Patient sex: M
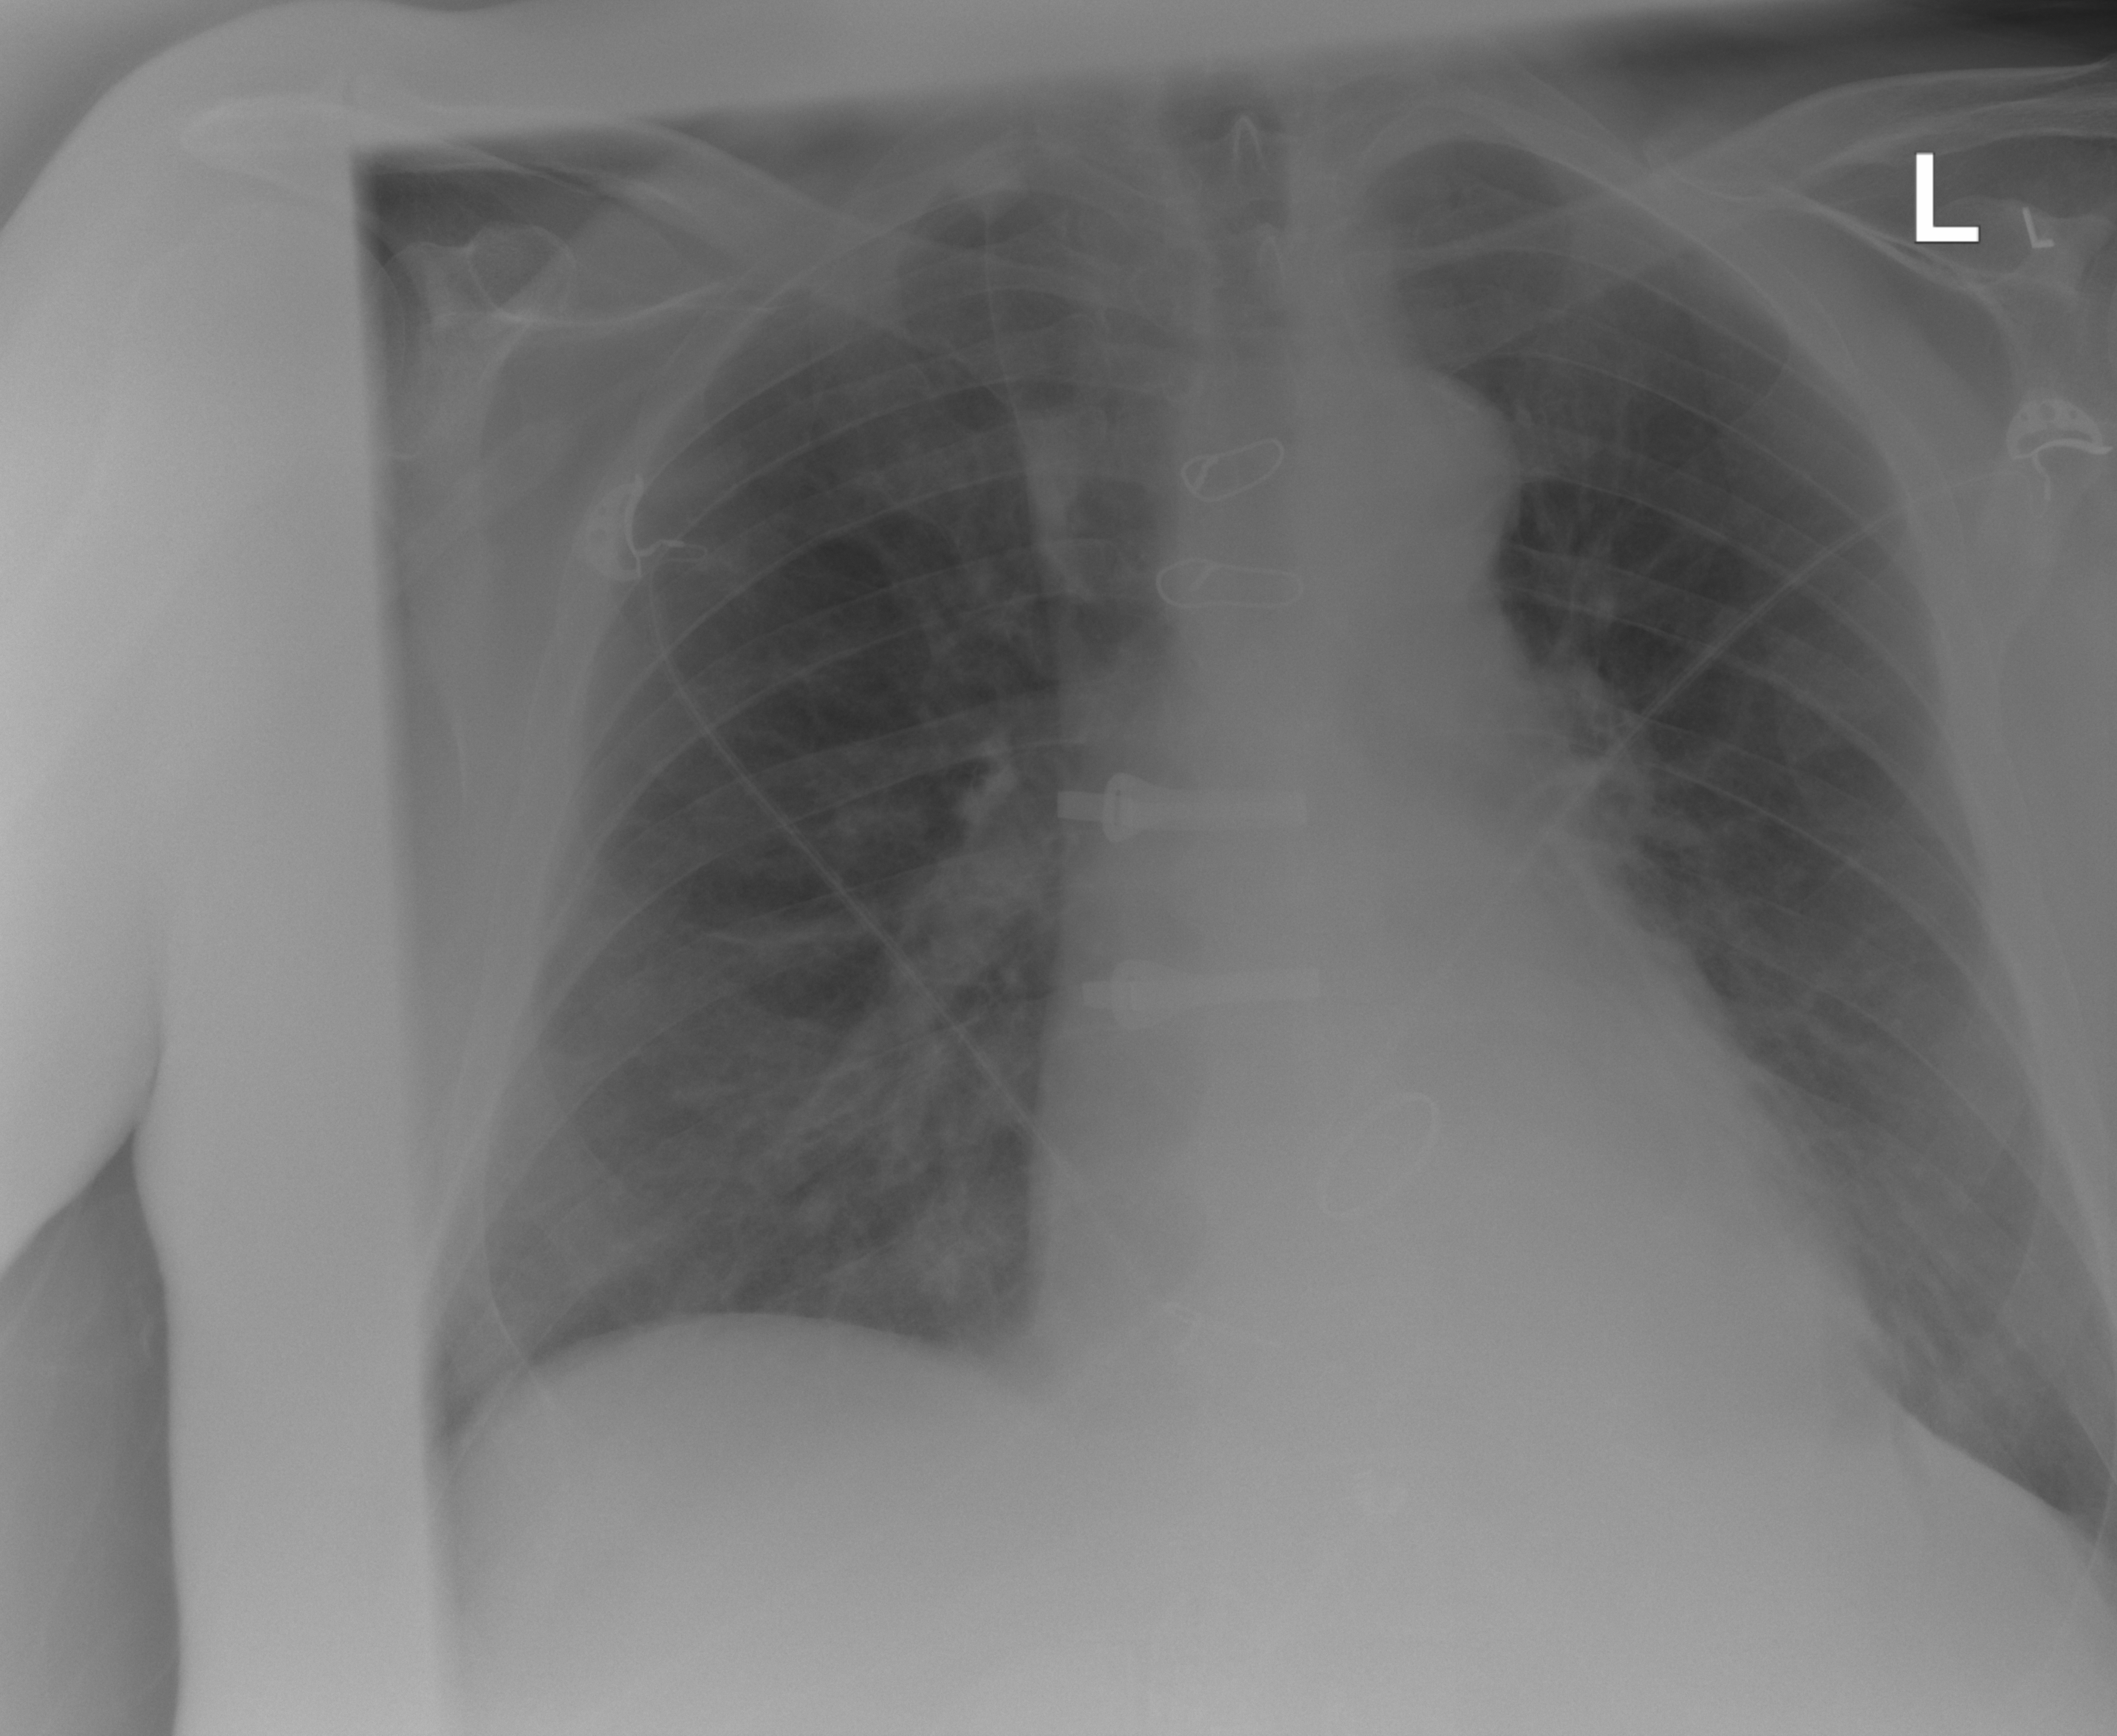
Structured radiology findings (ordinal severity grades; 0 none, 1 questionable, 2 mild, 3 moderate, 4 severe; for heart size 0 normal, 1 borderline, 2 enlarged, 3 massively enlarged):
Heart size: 0
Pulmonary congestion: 0
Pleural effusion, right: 0
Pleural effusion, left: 0
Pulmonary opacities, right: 2
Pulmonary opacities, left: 0
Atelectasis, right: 2
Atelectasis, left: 0